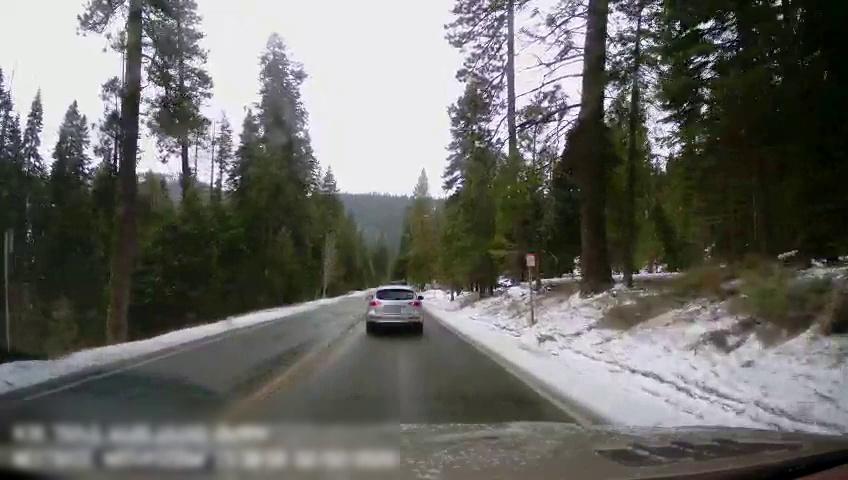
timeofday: Day
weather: Snowy
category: Drivable Space
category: Vehicles | Truck
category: Vehicles | SUV
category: Lanes | Current Lane
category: Lanes | Opposite Lane
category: Lanes | Current Lane
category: Lanes | Opposite Lane
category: Traffic | Signs